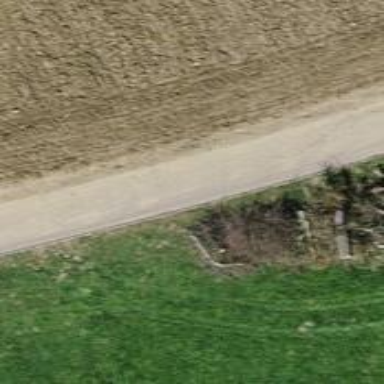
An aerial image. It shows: Well-maintained track road with grade 1 tracktype.